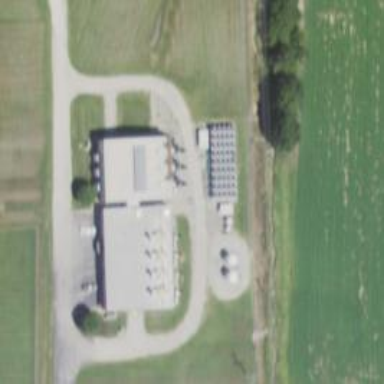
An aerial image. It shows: Gas-powered generator.